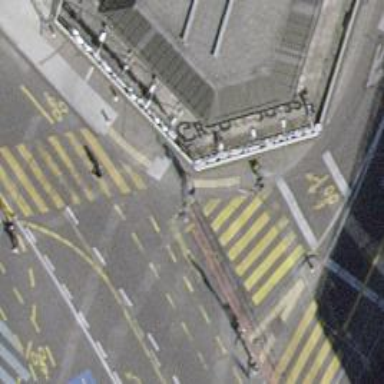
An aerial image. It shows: Crossing with traffic signals.